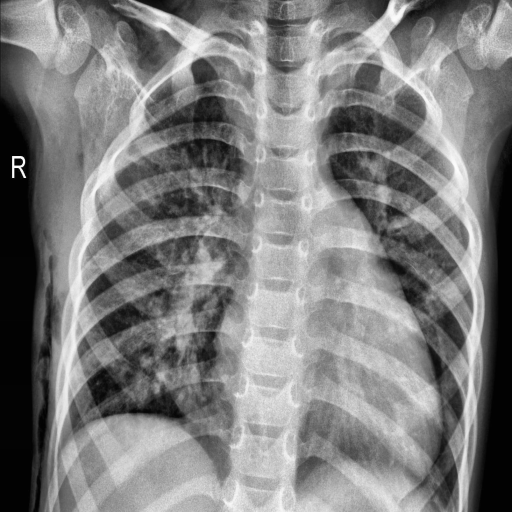
Finding: PNEUMONIA